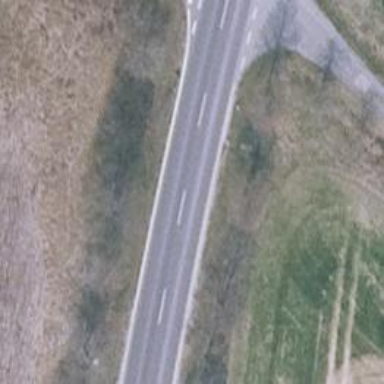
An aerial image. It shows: Primary road with asphalt surface.